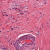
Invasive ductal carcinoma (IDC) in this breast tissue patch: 1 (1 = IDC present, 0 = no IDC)